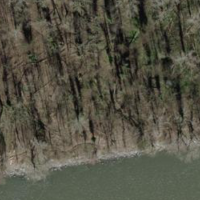
EUNIS habitat code: 41
Species observed at this site:
Diospyros lotus